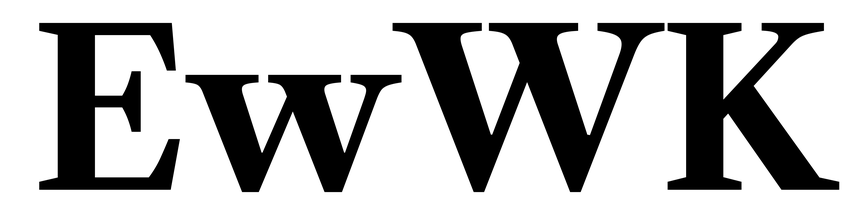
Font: LibreCaslonText_Bold